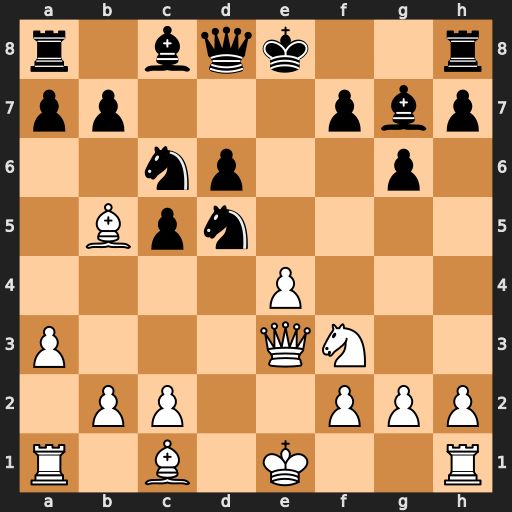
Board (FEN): r1bqk2r/pp3pbp/2np2p1/1Bpn4/4P3/P3QN2/1PP2PPP/R1B1K2R
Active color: w
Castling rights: KQkq
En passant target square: -
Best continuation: exd5+ Kf8 dxc6 Qa5+ Qd2